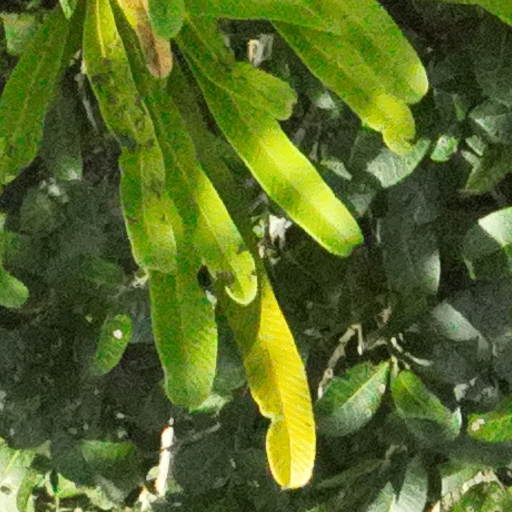
Species: Brosimum alicastrum
GBIF accepted scientific name: Brosimum alicastrum
Crown area (m\u00b2): 421.168